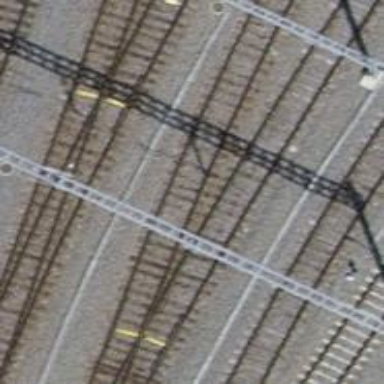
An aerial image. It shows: Rail yard with electrified contact lines for railway operations.